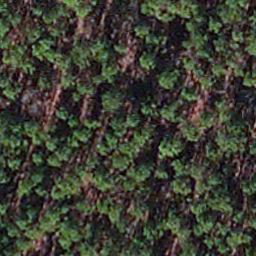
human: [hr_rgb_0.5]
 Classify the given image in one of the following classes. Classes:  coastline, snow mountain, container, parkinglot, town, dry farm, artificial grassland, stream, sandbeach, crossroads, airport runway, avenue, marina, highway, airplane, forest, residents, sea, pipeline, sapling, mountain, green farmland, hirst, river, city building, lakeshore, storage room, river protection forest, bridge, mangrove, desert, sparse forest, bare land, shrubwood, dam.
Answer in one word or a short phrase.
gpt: sapling